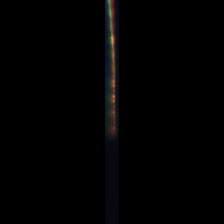
Taxon: NanoPlankton
Group: Other